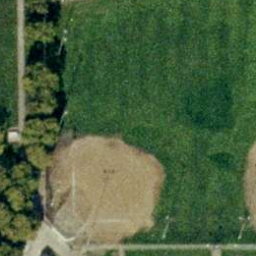
Label: baseball diamond